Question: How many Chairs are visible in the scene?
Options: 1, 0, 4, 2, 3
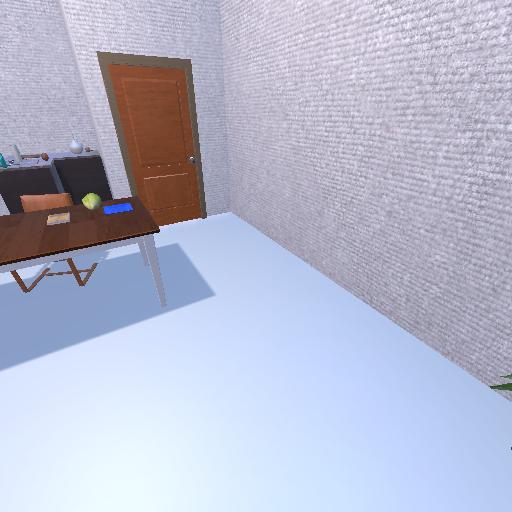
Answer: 1